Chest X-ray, PA view. Patient: 59 years old, sex M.
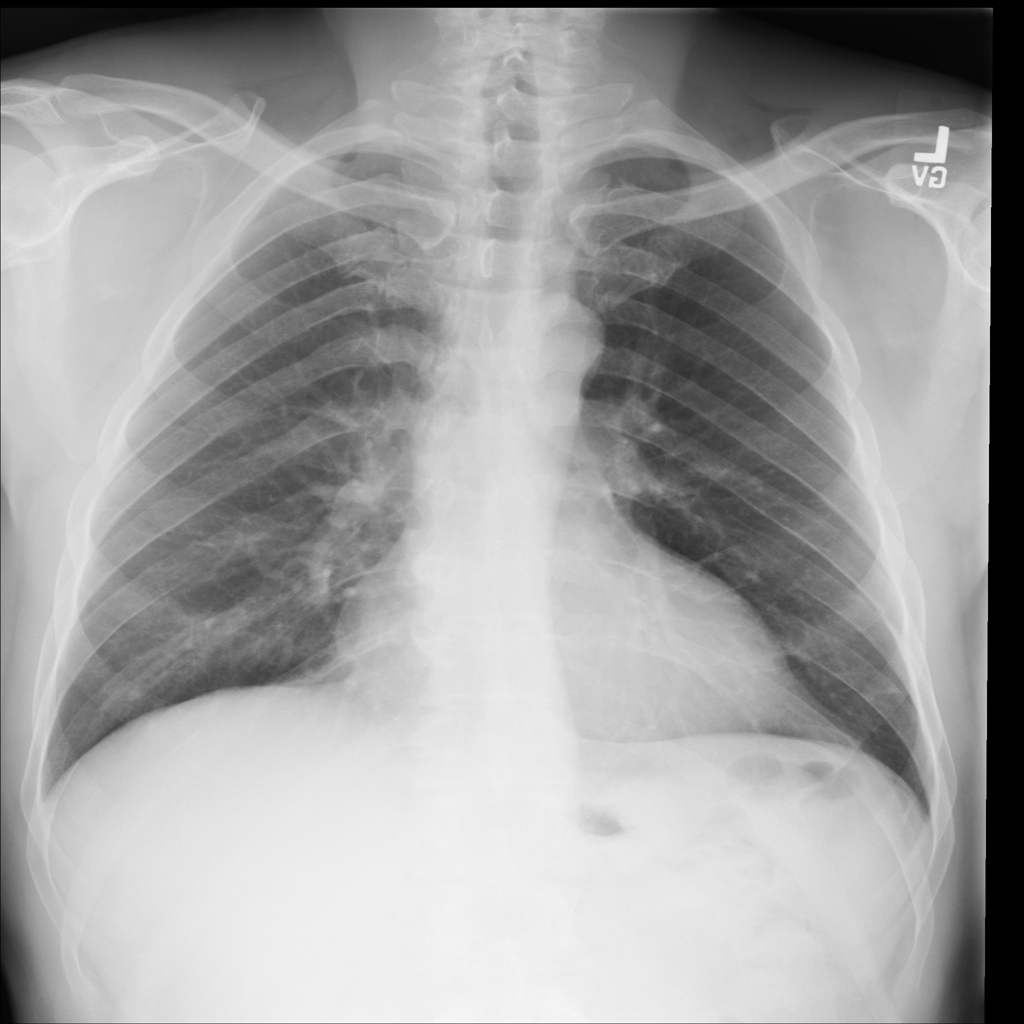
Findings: No Finding